Question: I'm currently learning iPhone applications development, and I made some online tutorials to learn how all this is working.
I'm now quite used to the Objective-C concepts, and I'm trying to build a first application based on two views :
The first view would be the "Login view", simply with a kind of login system : a login field and a password field, and a "connect" button.
The second view is the "Home view" of the application, which will be called after the login.
I made a push segue to make the relation between the Login view and the view that is called after login. Here's what the storyboard looks like :

What I don't know actually is how to call a function that will check if the credentials are correct, and the switch to the other view if the login succeed.
Can anyone explain me, or give me some tips / tutorials for this please ?
Here are the sources for my LoginController :
'''
@interface LoginController : UIViewController {
IBOutlet UITextField *TFLogin;
IBOutlet UITextField *TFPassword;
}
@property (strong, nonatomic) IBOutlet UITextField *TFLogin;
@property (strong, nonatomic) IBOutlet UITextField *TFPassword;
- (IBAction)Connect:(UIButton *)sender;
@end
'''
LoginController.m
'''
@implementation LoginController
@synthesize TFLogin;
@synthesize TFPassword;
- (id)initWithNibName:(NSString *)nibNameOrNil bundle:(NSBundle *)nibBundleOrNil
{
self = [super initWithNibName:nibNameOrNil bundle:nibBundleOrNil];
if (self) {
// Custom initialization
}
return self;
}
- (void)viewDidLoad
{
[super viewDidLoad];
// Do any additional setup after loading the view.
}
- (void)viewDidUnload
{
[super viewDidUnload];
// Release any retained subviews of the main view.
}
- (BOOL)shouldAutorotateToInterfaceOrientation:(UIInterfaceOrientation)interfaceOrientation
{
return (interfaceOrientation == UIInterfaceOrientationPortrait);
}
- (IBAction)Connect:(UIButton *)sender
{
if ([TFLogin.text isEqualToString:@"myLogin"] && [TFPassword.text isEqualToString:@"myPassword"]) {
[self performSegueWithIdentifier:@"LoginSegue" sender:sender];
NSLog(@"Connection OK");
}
else {
NSLog(@"Connection Not OK");
}
}
@end
'''
Thanks !
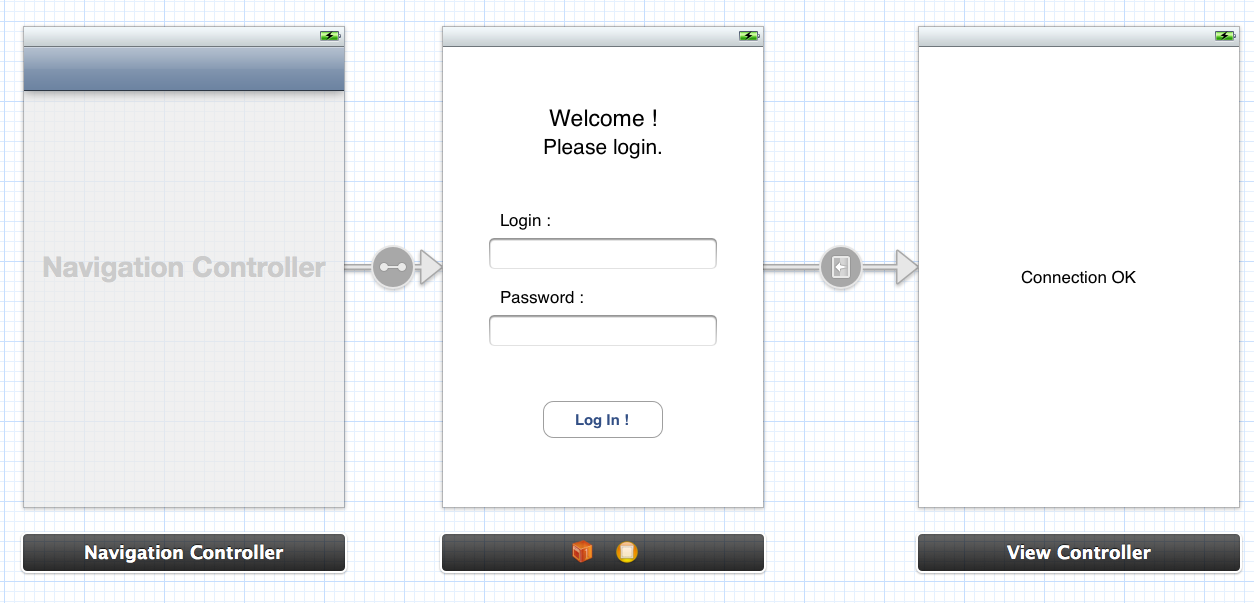
Answer: You have two choices for triggering a segue. The easy way is just to ctrl-drag in interface builder from the button to the next view controller. You can also do it in code (in an IBAction), by calling 'performSegueWithIdentifier:sender:'.
If you go with the IBAction, you can validate the data there.
If you go with the interface builder method, you validate -- 'prepareForSegue:sender:' will be too late. Anyway, there's a possible stumbling block here -- as I recall, 'UINavigationController' doesn't forward 'prepareForSegue:sender:' to its children. You can mitigate this with a category on 'UINavigationController' or by subclassing.